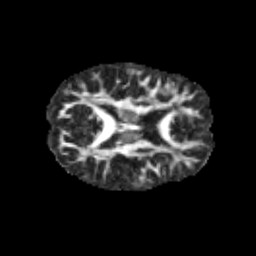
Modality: FA
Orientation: axial
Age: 11
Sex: male
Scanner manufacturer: siemens
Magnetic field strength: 3 T
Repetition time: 3.8 s
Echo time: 0.07 s